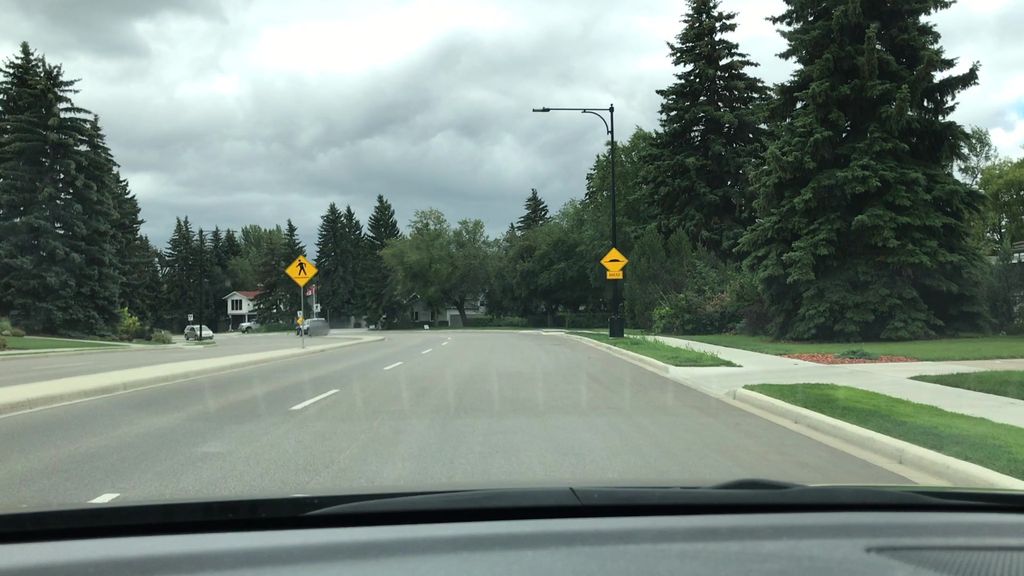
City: edmonton